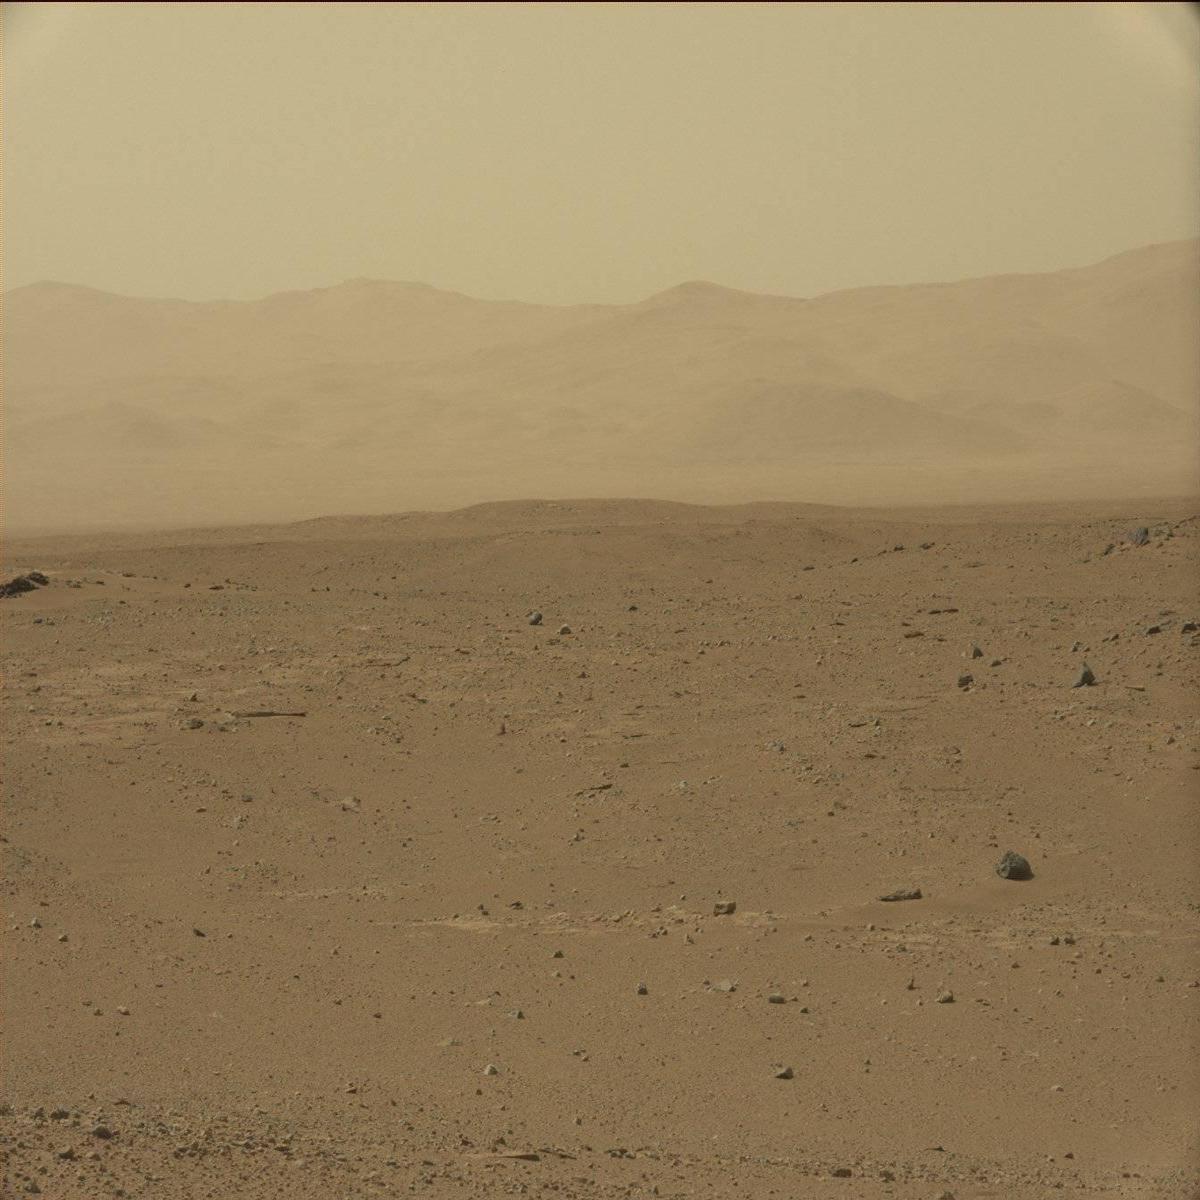
Terrain classes present: Bedrock, Ridge, Rock, Sand / Soil, Sky